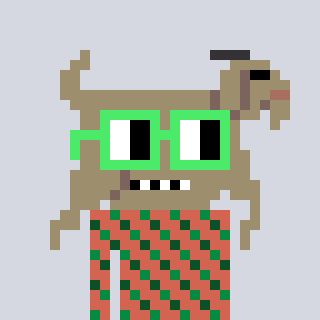
a pixel art character with square light green glasses, a goat-shaped head and a peachy-colored body on a cool background